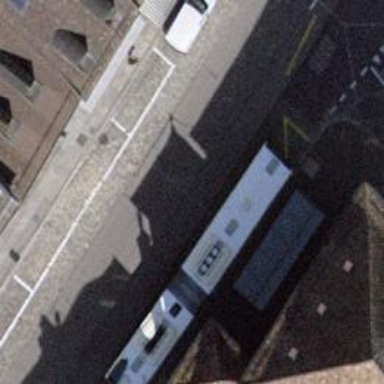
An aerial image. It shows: Bus stop with shelter for public transport.